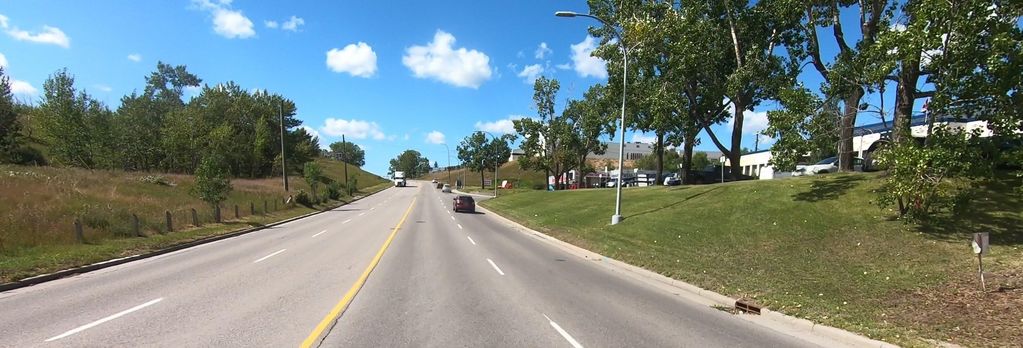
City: calgary